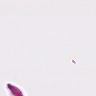
Metastatic tissue present: no